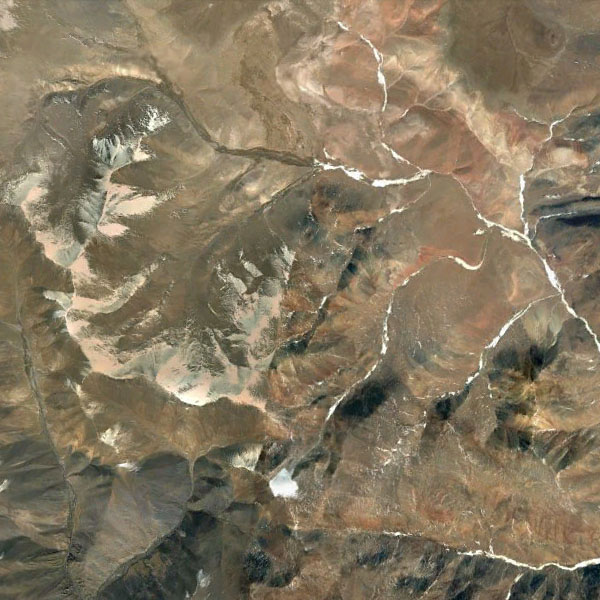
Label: Mountain